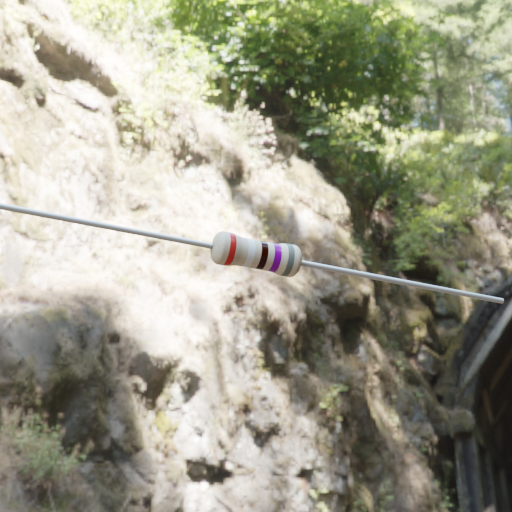
Resistor colour bands (in order): red, white, black, violet, gray